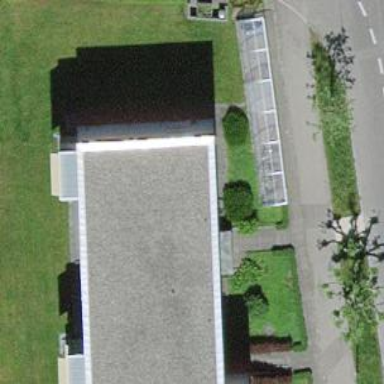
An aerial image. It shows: Residential building with flat roof.